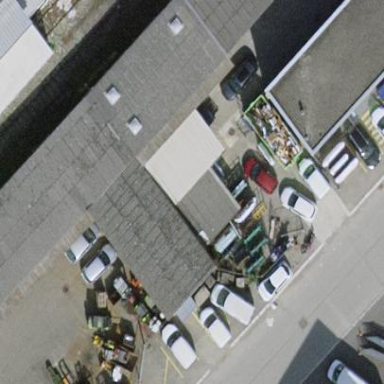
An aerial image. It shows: View of roof of building.